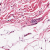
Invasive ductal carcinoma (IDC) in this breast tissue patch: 0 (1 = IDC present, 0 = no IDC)